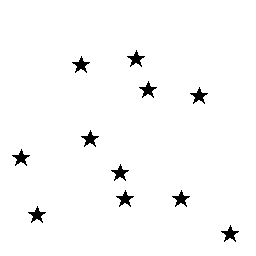
Squares: 0
Triangles: 0
Stars: 11
Total shapes: 11